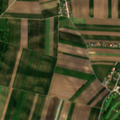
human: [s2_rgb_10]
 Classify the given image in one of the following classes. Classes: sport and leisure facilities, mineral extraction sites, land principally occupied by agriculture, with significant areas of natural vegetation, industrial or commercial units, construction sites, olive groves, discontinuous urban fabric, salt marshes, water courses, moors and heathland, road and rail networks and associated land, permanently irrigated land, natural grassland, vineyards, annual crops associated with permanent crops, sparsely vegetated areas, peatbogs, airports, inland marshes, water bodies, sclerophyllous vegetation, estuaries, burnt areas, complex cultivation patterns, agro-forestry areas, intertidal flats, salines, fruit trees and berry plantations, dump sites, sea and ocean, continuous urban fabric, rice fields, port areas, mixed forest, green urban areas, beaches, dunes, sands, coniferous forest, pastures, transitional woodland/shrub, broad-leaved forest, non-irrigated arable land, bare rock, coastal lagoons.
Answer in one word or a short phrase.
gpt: discontinuous urban fabric, sport and leisure facilities, non-irrigated arable land